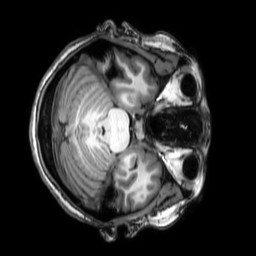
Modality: T1w
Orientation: axial
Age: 32
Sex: female
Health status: healthy
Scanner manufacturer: philips
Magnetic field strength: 3 T
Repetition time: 0.009 s
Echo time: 0.003996 s